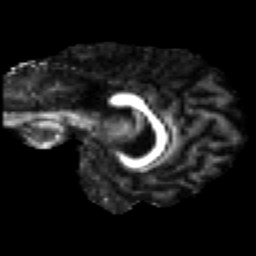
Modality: FA
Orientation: sagittal
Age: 33
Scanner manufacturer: siemens
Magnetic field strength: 3 T
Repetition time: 2.2 s
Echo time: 0.084 s